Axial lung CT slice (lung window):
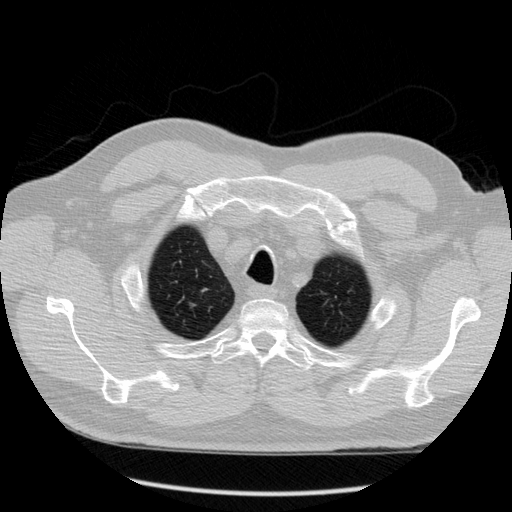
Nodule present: no